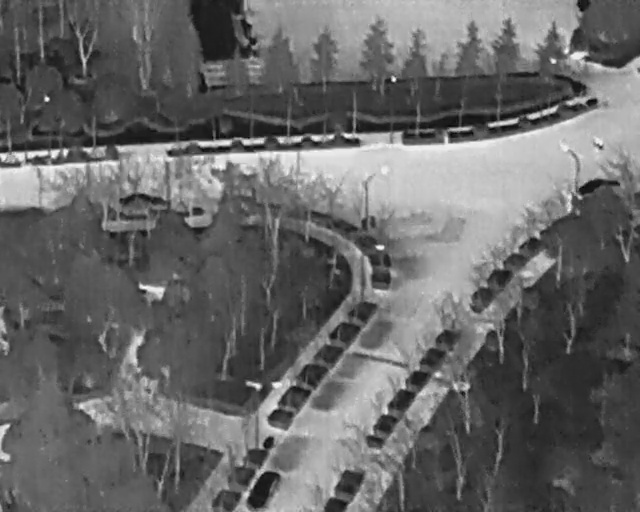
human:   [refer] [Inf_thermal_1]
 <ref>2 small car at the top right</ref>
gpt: <box>[[92, 27, 95, 29, 2], [91, 27, 94, 28, 2]]</box>

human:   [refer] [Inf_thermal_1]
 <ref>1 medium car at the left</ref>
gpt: <box>[[20, 33, 24, 44, 2]]</box>